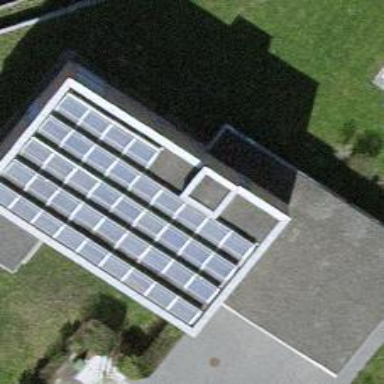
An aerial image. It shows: Solar power generator.